Interaction volume radius: 5 \u00c5
Interaction volume height: 20 \u00c5
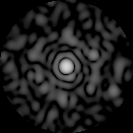
Disorder parameter: 0.8253